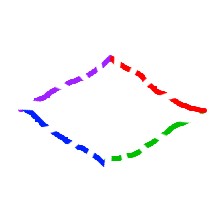
Shape: rhombus